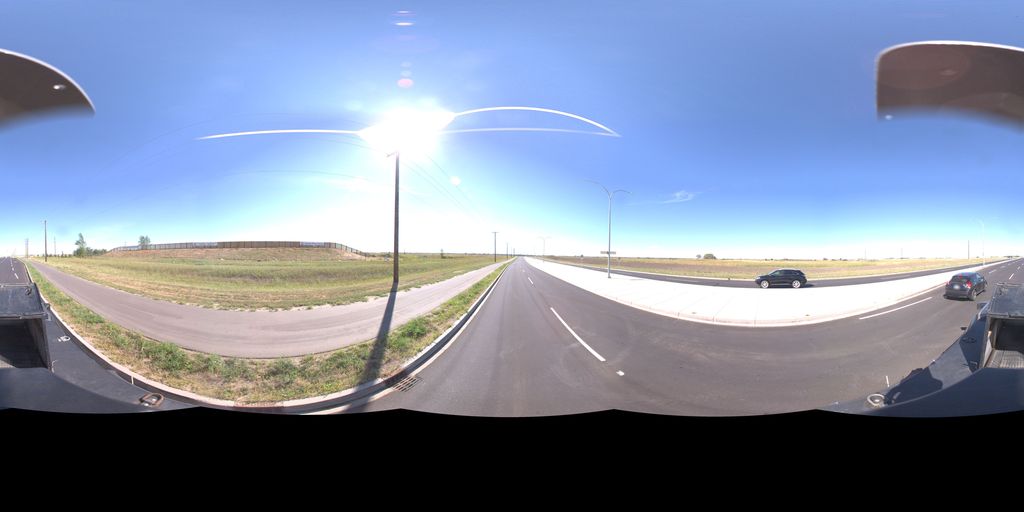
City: saskatoon